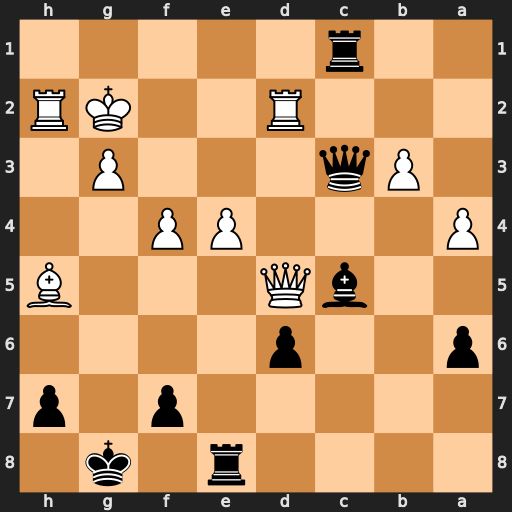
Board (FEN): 4r1k1/5p1p/p2p4/2bQ3B/P3PP2/1Pq3P1/3R2KR/2r5
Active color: b
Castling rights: -
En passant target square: -
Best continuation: Rg1+ Kh3 Qxg3#